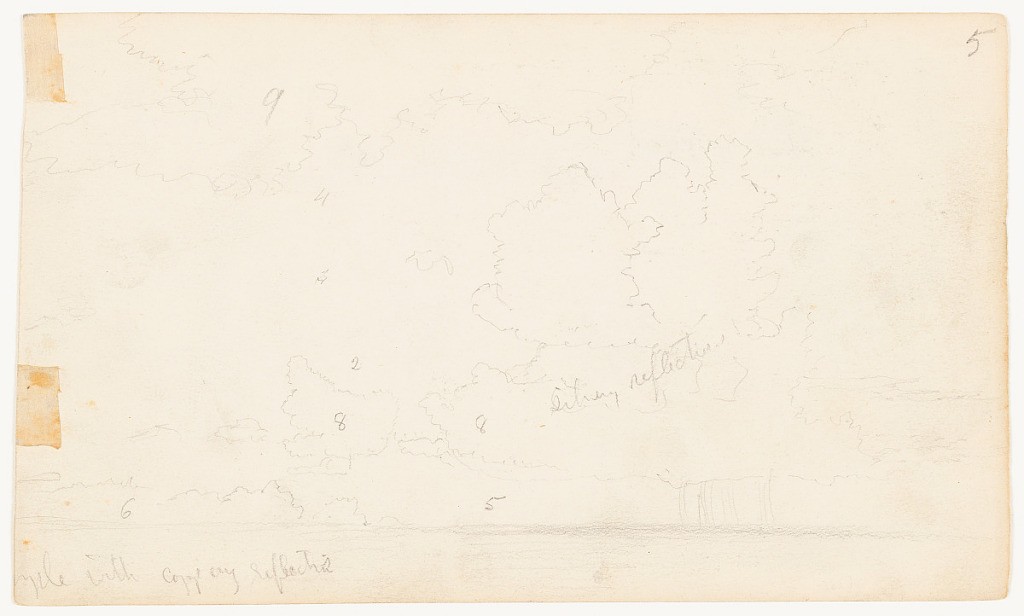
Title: Sunset at Sea, Ecuador, Part Five
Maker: Frederic Edwin Church, American, 1826–1900
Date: May 1857
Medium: Graphite on white wove paper; verso: graphite
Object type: Drawing
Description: Meteorological sketch showing part five of a panoramic view of billowing rain clouds over the ocean near Ecuador. Below, in the foreground, the ocean surface extends to the horizon. Above, a large thunderhead pours rain and casts a shadow on the water at center right. At left, the clear sky is visible through several other large, puffy clouds.

Verso: Landscape and botanical sketches showing views of a hilly coastline in Ecuador with two structures, visible along the upper margin, and three different palm trees--one with a looped trunk--visible center and center left.